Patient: sex M, age 47
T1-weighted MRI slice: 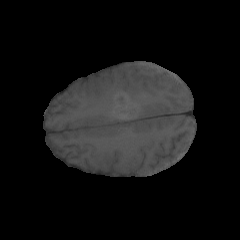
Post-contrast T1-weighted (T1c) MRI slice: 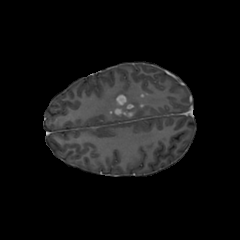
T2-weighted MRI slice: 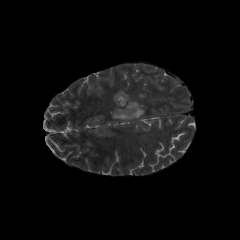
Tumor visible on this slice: yes
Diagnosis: Glioblastoma, IDH-wildtype
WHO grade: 4